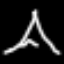
Label: The Eiffel Tower